Field crop: maize
Growth stage: 2
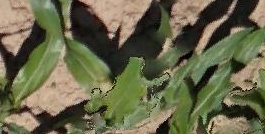
Species: maize